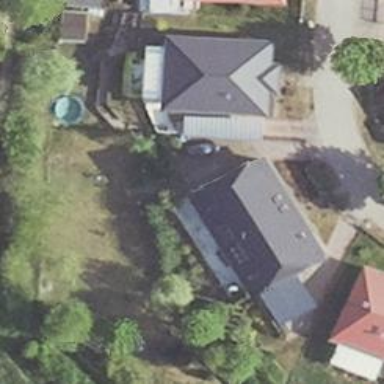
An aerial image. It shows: Detached building with half-hipped roof shape.